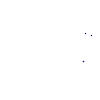
Particle: kaon